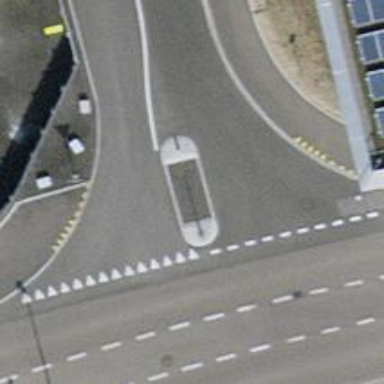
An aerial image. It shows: Asphalt path with unmarked crossing. The path intersects with another path.